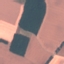
Land use / land cover: AnnualCrop